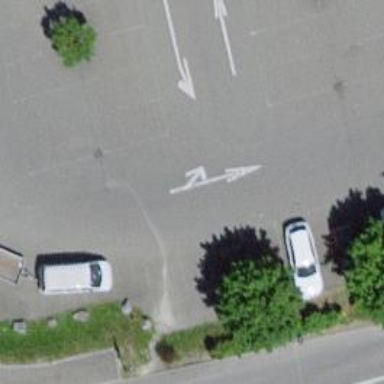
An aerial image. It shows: Asphalt parking aisle road for service vehicles.